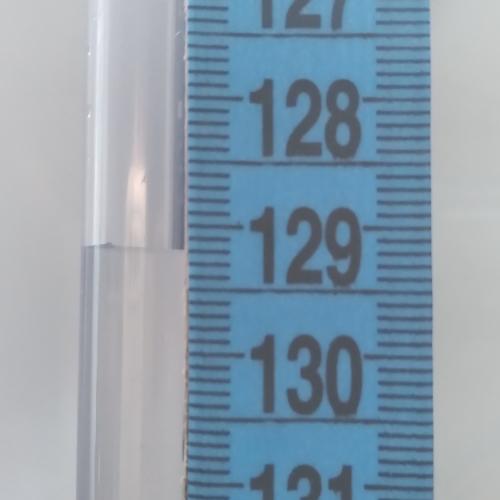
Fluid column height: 129.2 cm